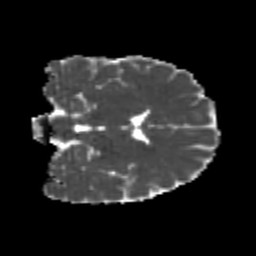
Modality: MD
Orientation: coronal
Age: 21
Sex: male
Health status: healthy
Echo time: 0.074 s